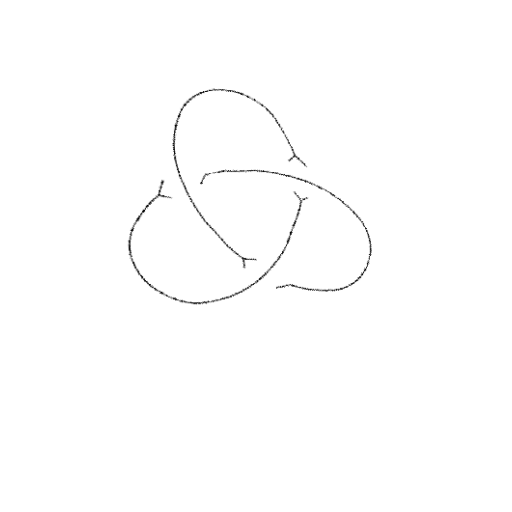
Crossing number: 3